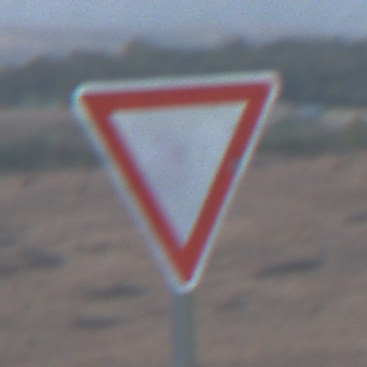
Verkehrszeichen: VorfahrtGewaehren
Umgebung: Outdoor, Nature
Tageszeit: SunriseSunset
Wetter: Clear
Licht: Natural
Jahreszeit: NotSpecified
Kontrast: LowContrast